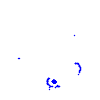
Particle: pion